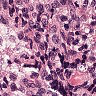
Metastatic tissue present: no